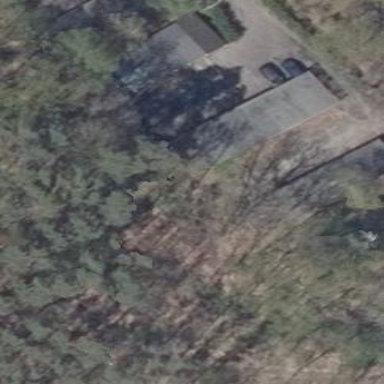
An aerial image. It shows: Flat roofed garages.